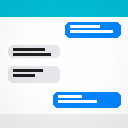
Screen state: on